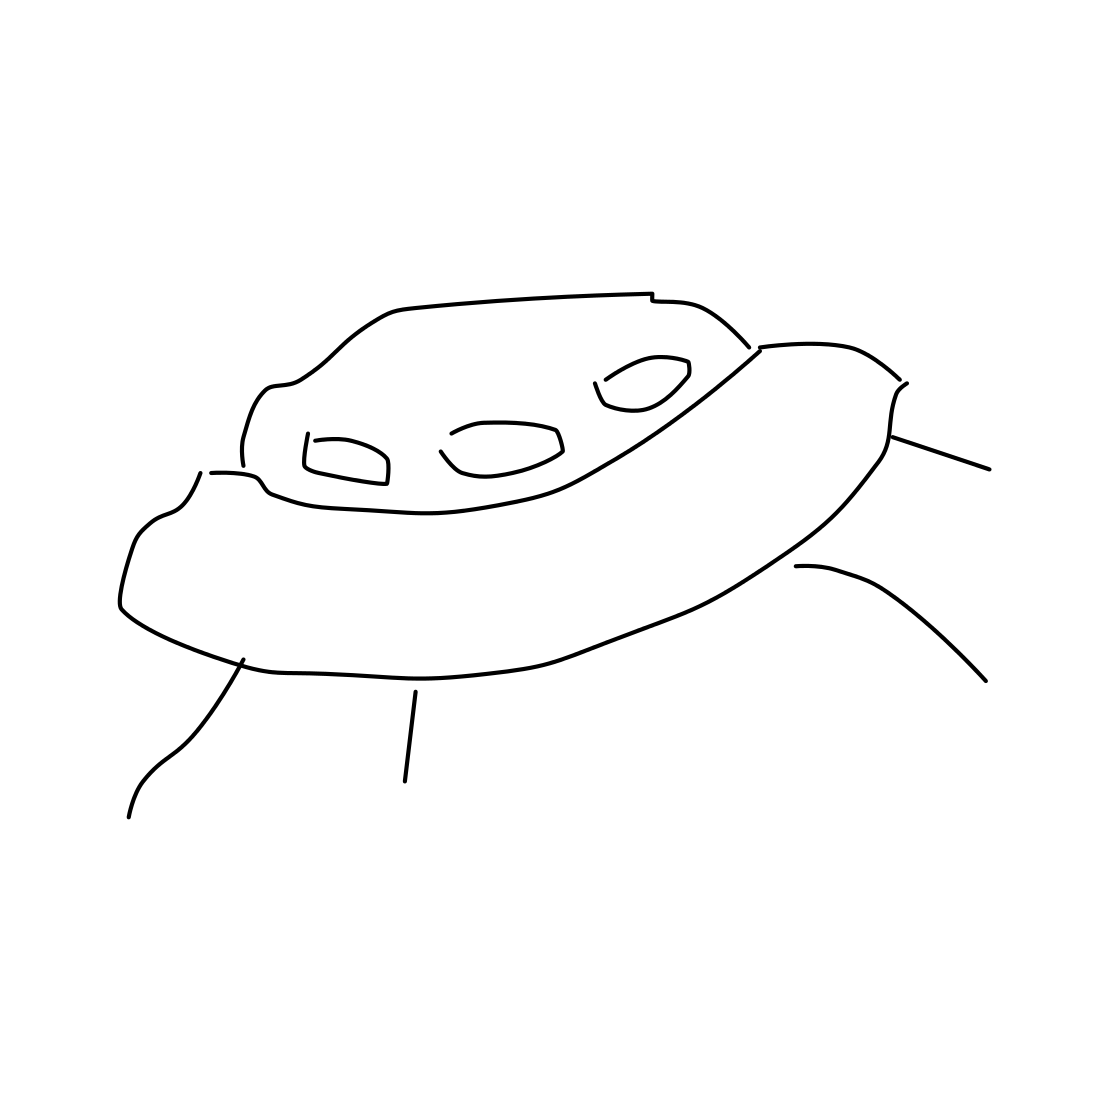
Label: flying saucer